Question: I have file with many columns that I'd like to plot as follows:
'''
plot for [i=1:30] 'test' using 1:i w lp
'''
This gives the plot I want, but when I do 'set key', then the key I see has all lines labeled as '1:i':

How can I make this output more meaningful, by actually displayin the value of 'i'?
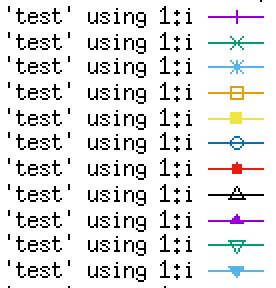
Answer: If you don't set an explicit title, gnuplot selects an automatic title based on the plot command call. If you want a meaningful title, you must give it explicitly, like
'''
plot for [i=1:30] 'test' using 1:i w lp title sprintf("column %d", i)
'''